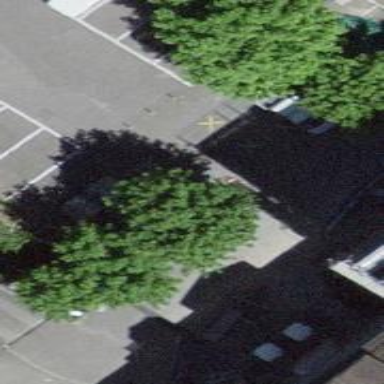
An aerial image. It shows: Bollard.